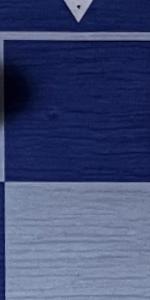
Label: Empty